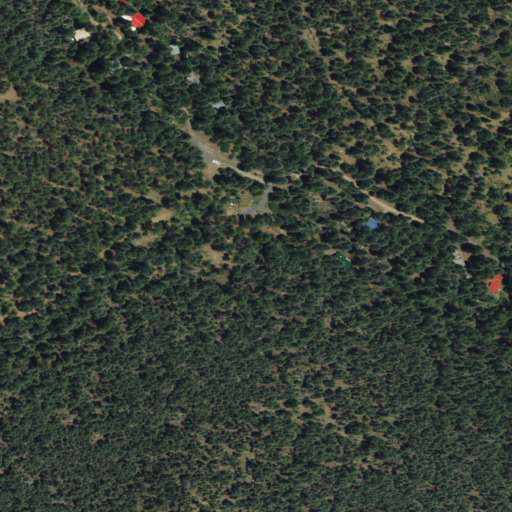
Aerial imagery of valley in New Mexico named Topside Canyon containing evergreen forest and open development